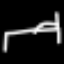
Label: bed